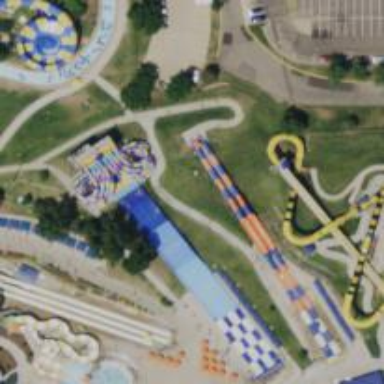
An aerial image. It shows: Water slide attraction.